Interaction volume radius: 5 \u00c5
Interaction volume height: 40 \u00c5
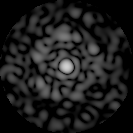
Disorder parameter: 0.8005